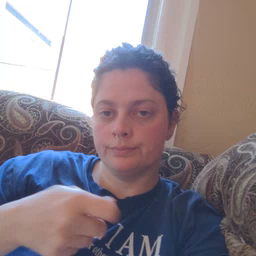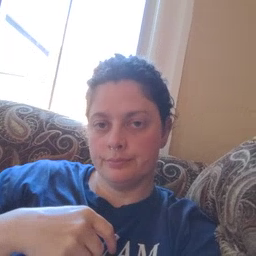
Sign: empty